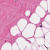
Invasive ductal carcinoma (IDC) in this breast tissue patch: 0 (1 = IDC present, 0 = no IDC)